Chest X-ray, AP view. Patient: 45 years old, sex F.
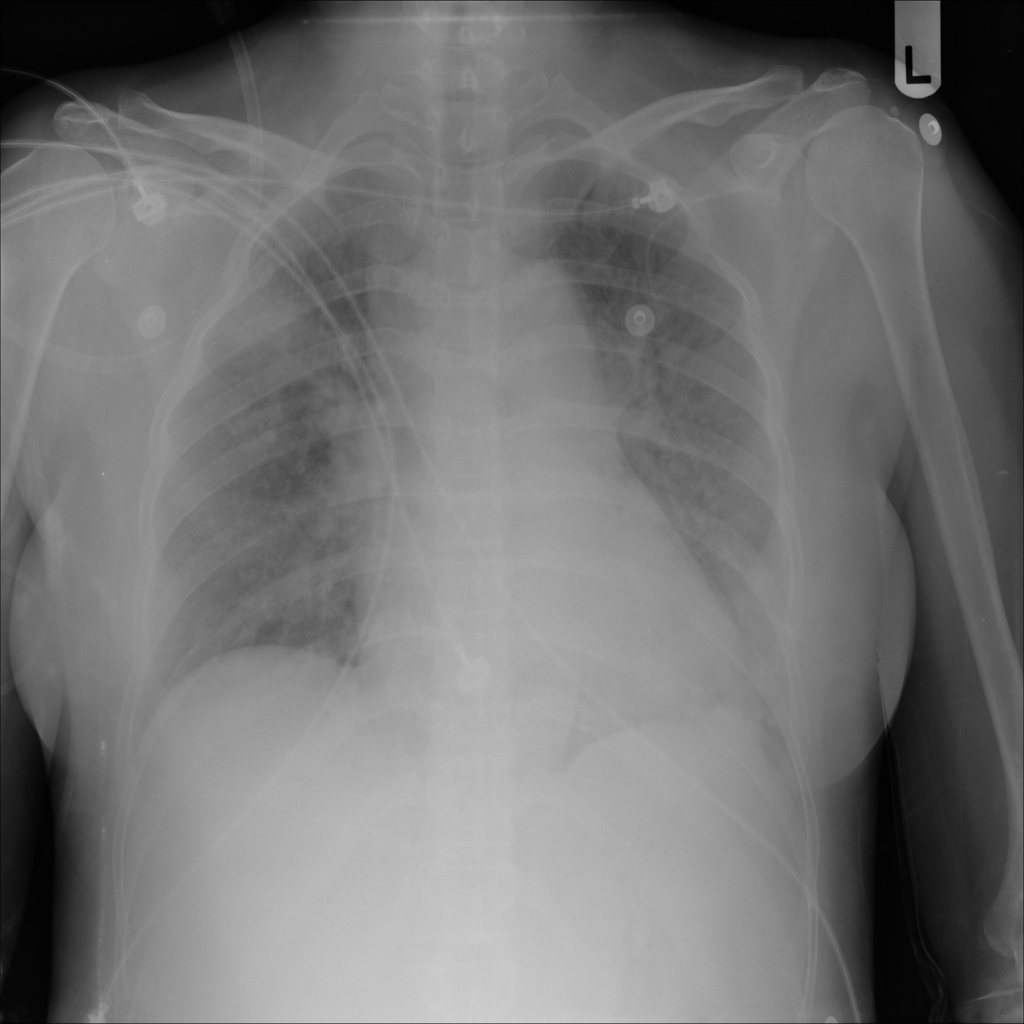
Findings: No Finding